Aerial crown-view tile of a tropical tree (Barro Colorado Island, Panama), acquired 20250124:
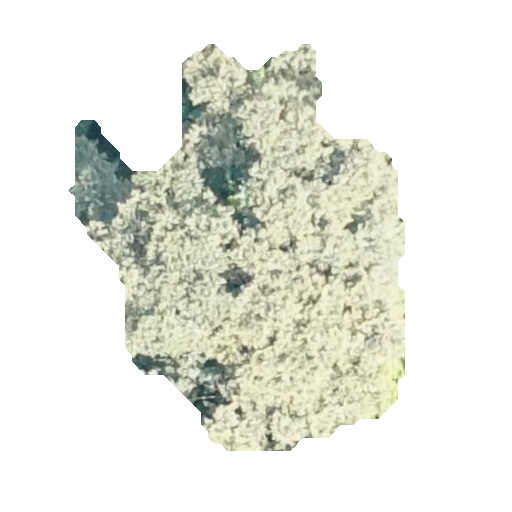
Species: Luehea seemannii
GBIF accepted scientific name: Luehea seemannii
Crown area: 136.228 m²